Question: I need to set SubmitCheck to "true" for all users at once.
I have so many users in this project .is this possible to set value "true" for users.

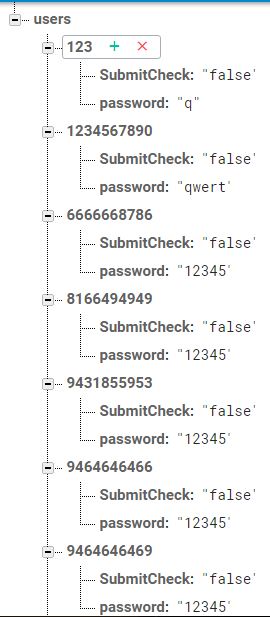
Answer: Yes, you can achieve this using this code:
'''
DatabaseReference rootRef = FirebaseDatabase.getInstance().getReference();
DatabaseReference usersRef = rootRef.child("users");
ValueEventListener eventListener = new ValueEventListener() {
@Override
public void onDataChange(DataSnapshot dataSnapshot) {
String trueValue = "true";
for(DataSnapshot ds : dataSnapshot.getChildren()) {
ds.child("SubmitCheck").getRef().setValue(trueValue);
}
}
@Override
public void onCancelled(DatabaseError error) {
Log.d("TAG", error.getMessage()); //Never ignore potential errors!
}
};
usersRef.addListenerForSingleValueEvent(eventListener);
'''
A saw in your code that you are using the String 'true' in stead of the boolean 'true'. If you'll change the value of the String with a boolean in your database, than you'll need to change also this lines:
'''
boolean bool = true;
ds.child("SubmitCheck").setValue(bool);
'''